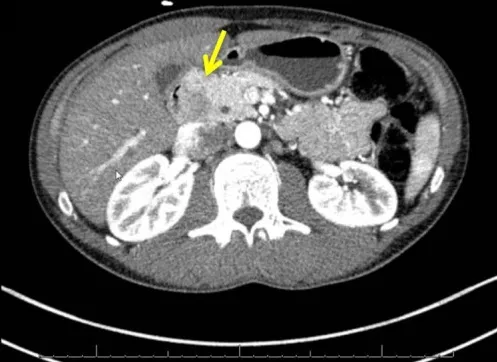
Computed tomography scan with the yellow arrow pointing at the tumor.
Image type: radiology (ct)